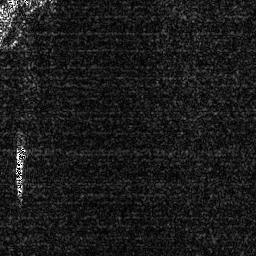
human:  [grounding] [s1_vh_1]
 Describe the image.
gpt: In the satellite image, there is  <ref>1 medium ship </ref> <box>[[4, 55, 10, 77, 0]]</box> located at left.